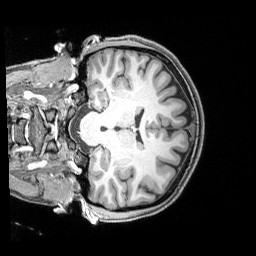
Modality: T1w
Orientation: coronal
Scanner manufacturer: siemens
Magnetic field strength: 3 T
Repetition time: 2.4 s
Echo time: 0.00215 s